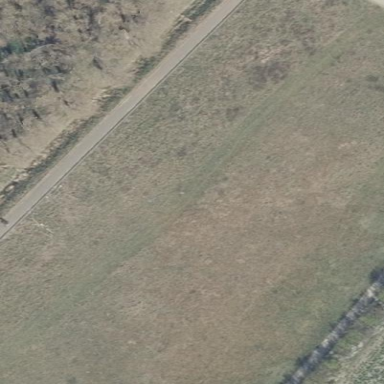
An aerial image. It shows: Area covered with grass.